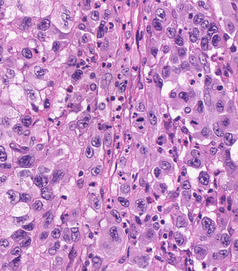
Tumor epithelial tissue: yes
Tumor-associated stroma tissue: no
Normal tissue: no